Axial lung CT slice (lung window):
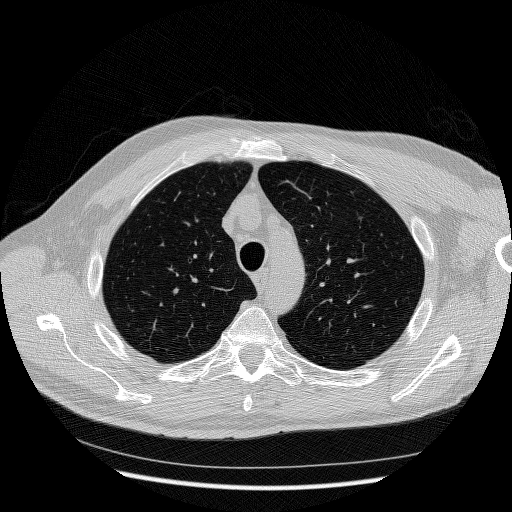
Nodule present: no